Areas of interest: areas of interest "Transportation stations"
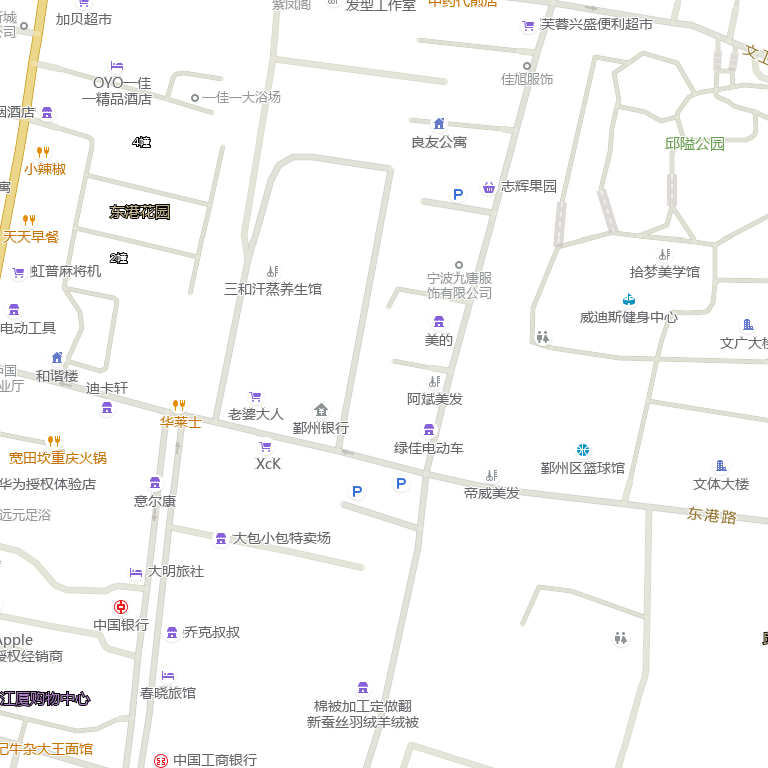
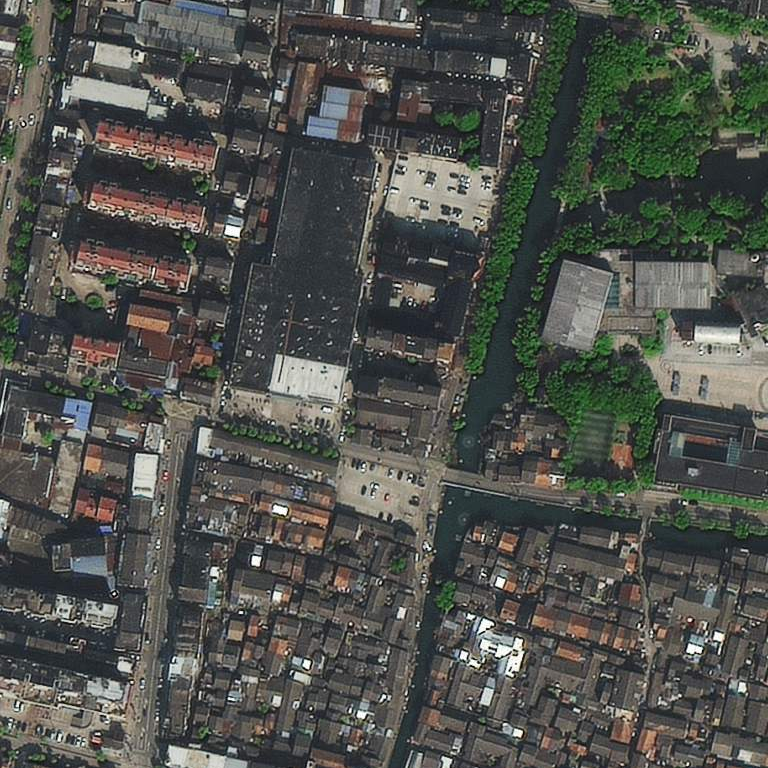